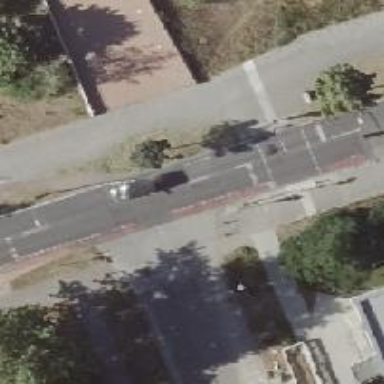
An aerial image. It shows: Secondary road with separate asphalt sidewalks.